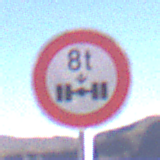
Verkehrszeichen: TatsaechlicheAchslast
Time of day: Midday
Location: Outdoor (Nature)
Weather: Clear
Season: NotSpecified
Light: Natural